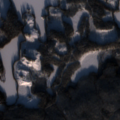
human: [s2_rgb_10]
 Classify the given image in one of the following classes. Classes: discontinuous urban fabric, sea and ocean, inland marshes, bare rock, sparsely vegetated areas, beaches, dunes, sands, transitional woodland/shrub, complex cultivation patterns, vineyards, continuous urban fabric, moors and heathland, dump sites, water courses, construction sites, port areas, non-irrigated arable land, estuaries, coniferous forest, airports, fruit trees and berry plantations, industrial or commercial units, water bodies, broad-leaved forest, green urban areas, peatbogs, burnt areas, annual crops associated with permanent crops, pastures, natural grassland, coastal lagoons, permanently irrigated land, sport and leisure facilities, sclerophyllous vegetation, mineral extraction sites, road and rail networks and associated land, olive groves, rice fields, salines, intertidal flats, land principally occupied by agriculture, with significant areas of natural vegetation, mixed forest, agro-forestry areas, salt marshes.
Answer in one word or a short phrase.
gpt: coniferous forest, transitional woodland/shrub, water bodies